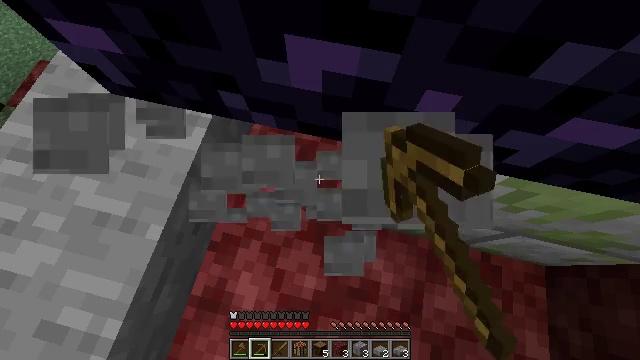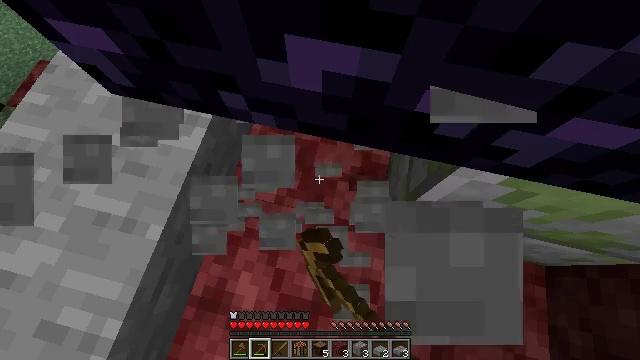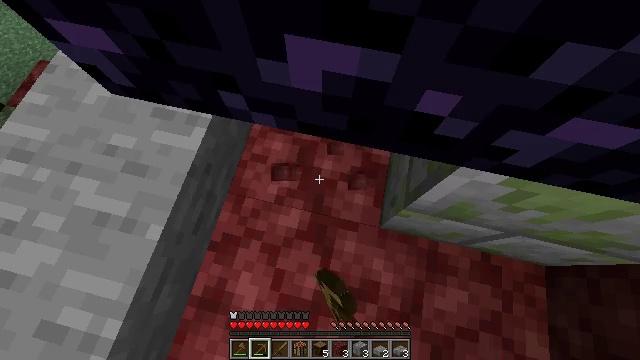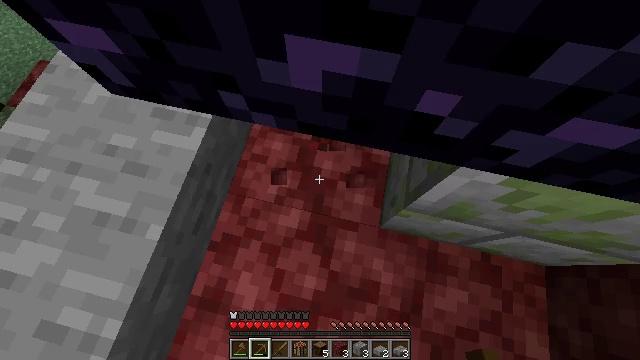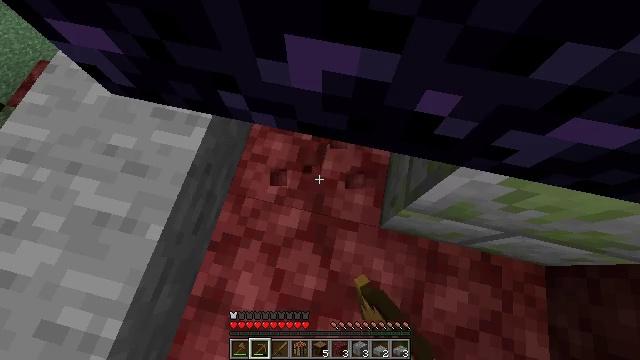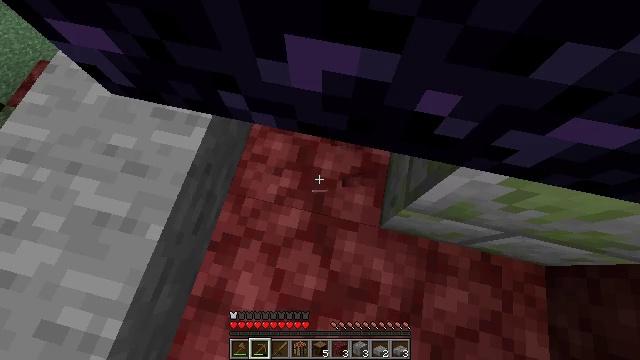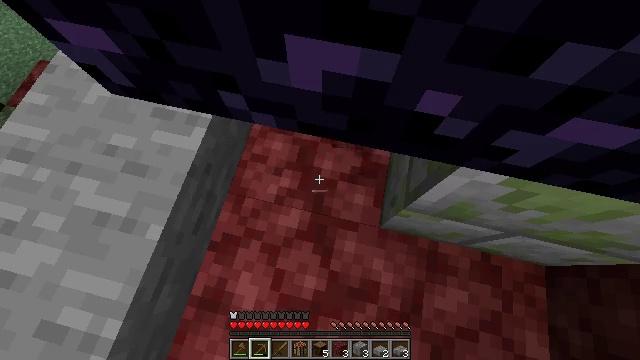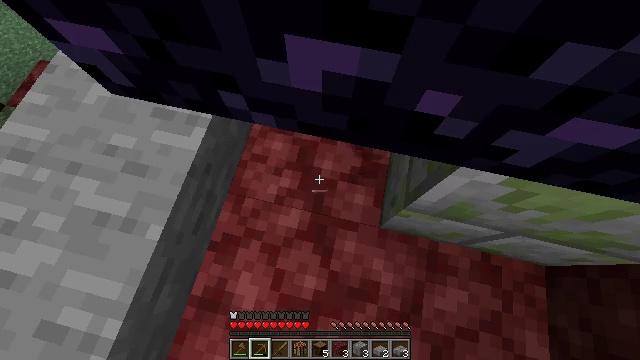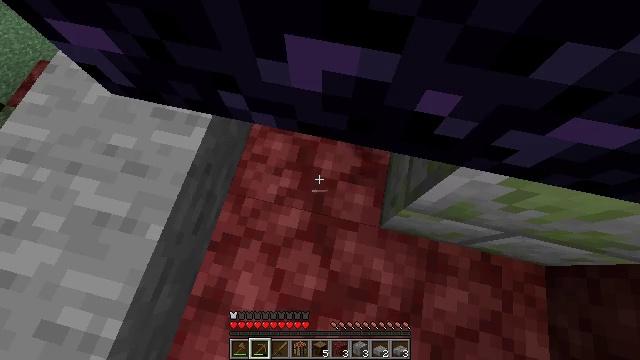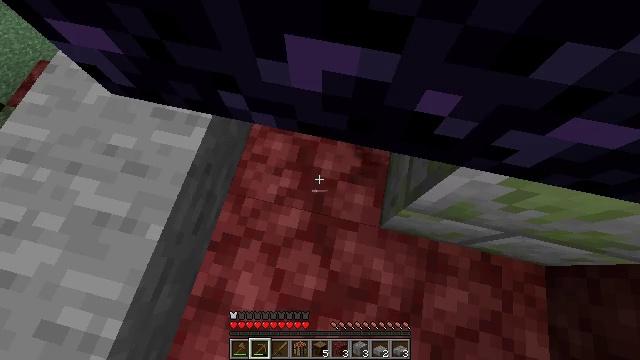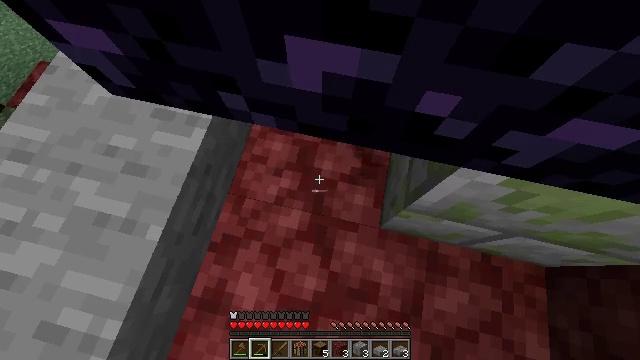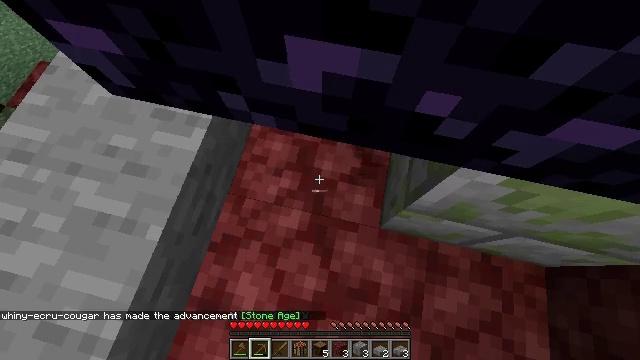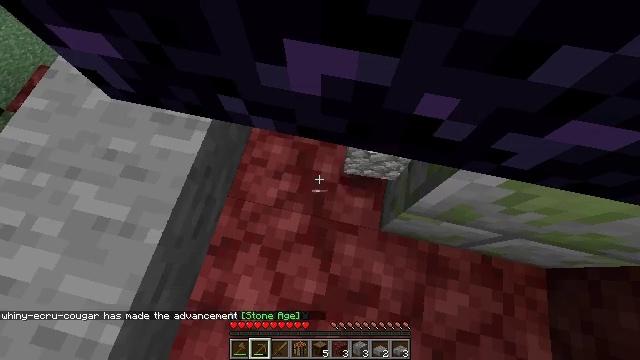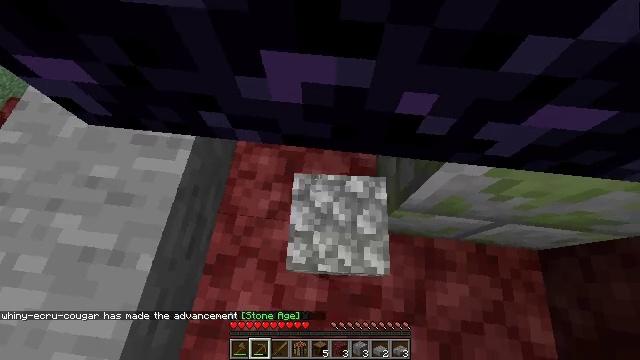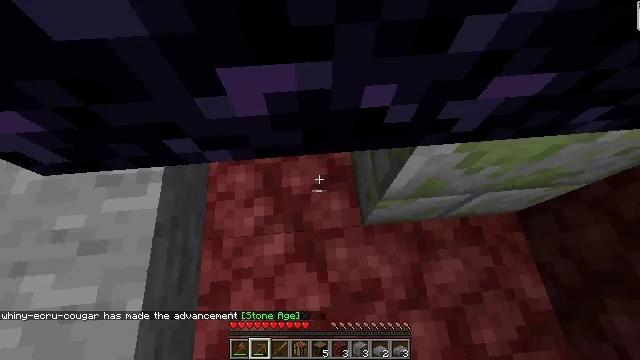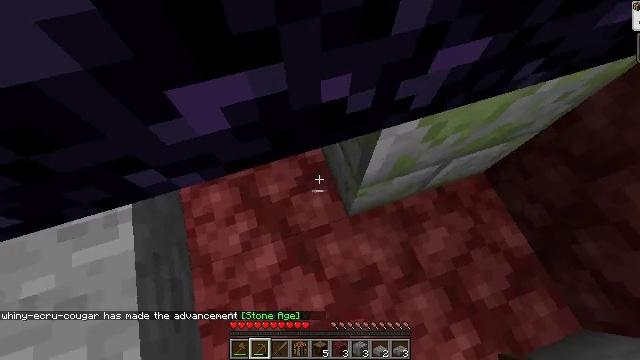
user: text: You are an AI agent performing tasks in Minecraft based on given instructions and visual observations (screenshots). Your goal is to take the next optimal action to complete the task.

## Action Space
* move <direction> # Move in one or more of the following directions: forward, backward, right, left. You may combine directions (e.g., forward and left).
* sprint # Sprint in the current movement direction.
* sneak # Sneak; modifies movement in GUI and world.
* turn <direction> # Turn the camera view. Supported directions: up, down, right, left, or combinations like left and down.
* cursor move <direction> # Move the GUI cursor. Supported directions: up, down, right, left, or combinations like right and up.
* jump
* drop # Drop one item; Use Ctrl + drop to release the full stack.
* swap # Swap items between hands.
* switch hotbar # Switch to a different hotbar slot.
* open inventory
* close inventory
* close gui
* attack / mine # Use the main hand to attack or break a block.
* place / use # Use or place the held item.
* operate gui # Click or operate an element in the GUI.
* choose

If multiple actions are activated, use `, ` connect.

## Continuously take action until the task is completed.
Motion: motion action
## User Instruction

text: Mine mossy stone bricks.
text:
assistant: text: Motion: attack / mine
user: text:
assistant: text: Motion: attack / mine
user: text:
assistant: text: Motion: attack / mine
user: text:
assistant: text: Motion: attack / mine
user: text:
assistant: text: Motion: no_op
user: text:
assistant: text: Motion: no_op
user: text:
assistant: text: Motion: no_op
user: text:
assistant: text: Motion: no_op
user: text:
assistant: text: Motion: no_op
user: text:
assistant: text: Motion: no_op
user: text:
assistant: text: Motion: no_op
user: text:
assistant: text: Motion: no_op
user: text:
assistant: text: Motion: turn right and up
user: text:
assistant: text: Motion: turn right and up
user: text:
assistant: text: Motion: turn right
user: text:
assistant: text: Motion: turn right
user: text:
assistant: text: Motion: turn right
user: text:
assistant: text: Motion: turn right and up
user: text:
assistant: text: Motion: attack / mine
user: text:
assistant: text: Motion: attack / mine
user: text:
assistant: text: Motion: attack / mine
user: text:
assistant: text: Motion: attack / mine
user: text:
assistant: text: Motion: turn right, attack / mine
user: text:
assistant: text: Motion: turn right, attack / mine
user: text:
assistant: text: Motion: turn right, attack / mine
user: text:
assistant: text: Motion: attack / mine
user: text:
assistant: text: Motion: attack / mine
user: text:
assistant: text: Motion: attack / mine
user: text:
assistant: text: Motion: attack / mine
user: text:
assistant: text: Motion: attack / mine